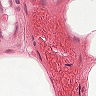
Metastatic tissue present: no